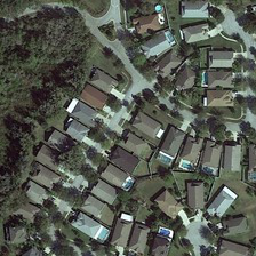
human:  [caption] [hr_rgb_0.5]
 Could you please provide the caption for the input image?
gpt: A denseresimatic area is surrounded by a green tree.

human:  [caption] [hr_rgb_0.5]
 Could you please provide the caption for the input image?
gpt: the dense residential area is surrounded by green trees.

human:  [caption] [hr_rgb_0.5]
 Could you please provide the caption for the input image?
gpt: The dense area is surrounded by green trees.

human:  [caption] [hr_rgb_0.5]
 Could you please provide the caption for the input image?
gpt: Green trees surround it

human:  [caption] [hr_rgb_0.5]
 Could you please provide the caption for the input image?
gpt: The denseresidential region is surrounded by green trees.